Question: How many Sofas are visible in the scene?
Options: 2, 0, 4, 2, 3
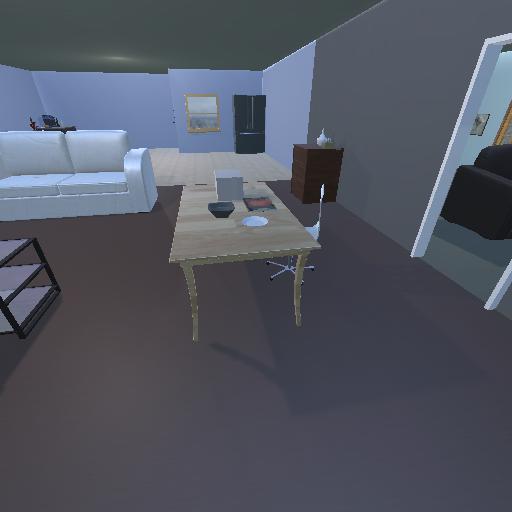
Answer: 2